Fundus camera: zeiss
Shooting center: fovea
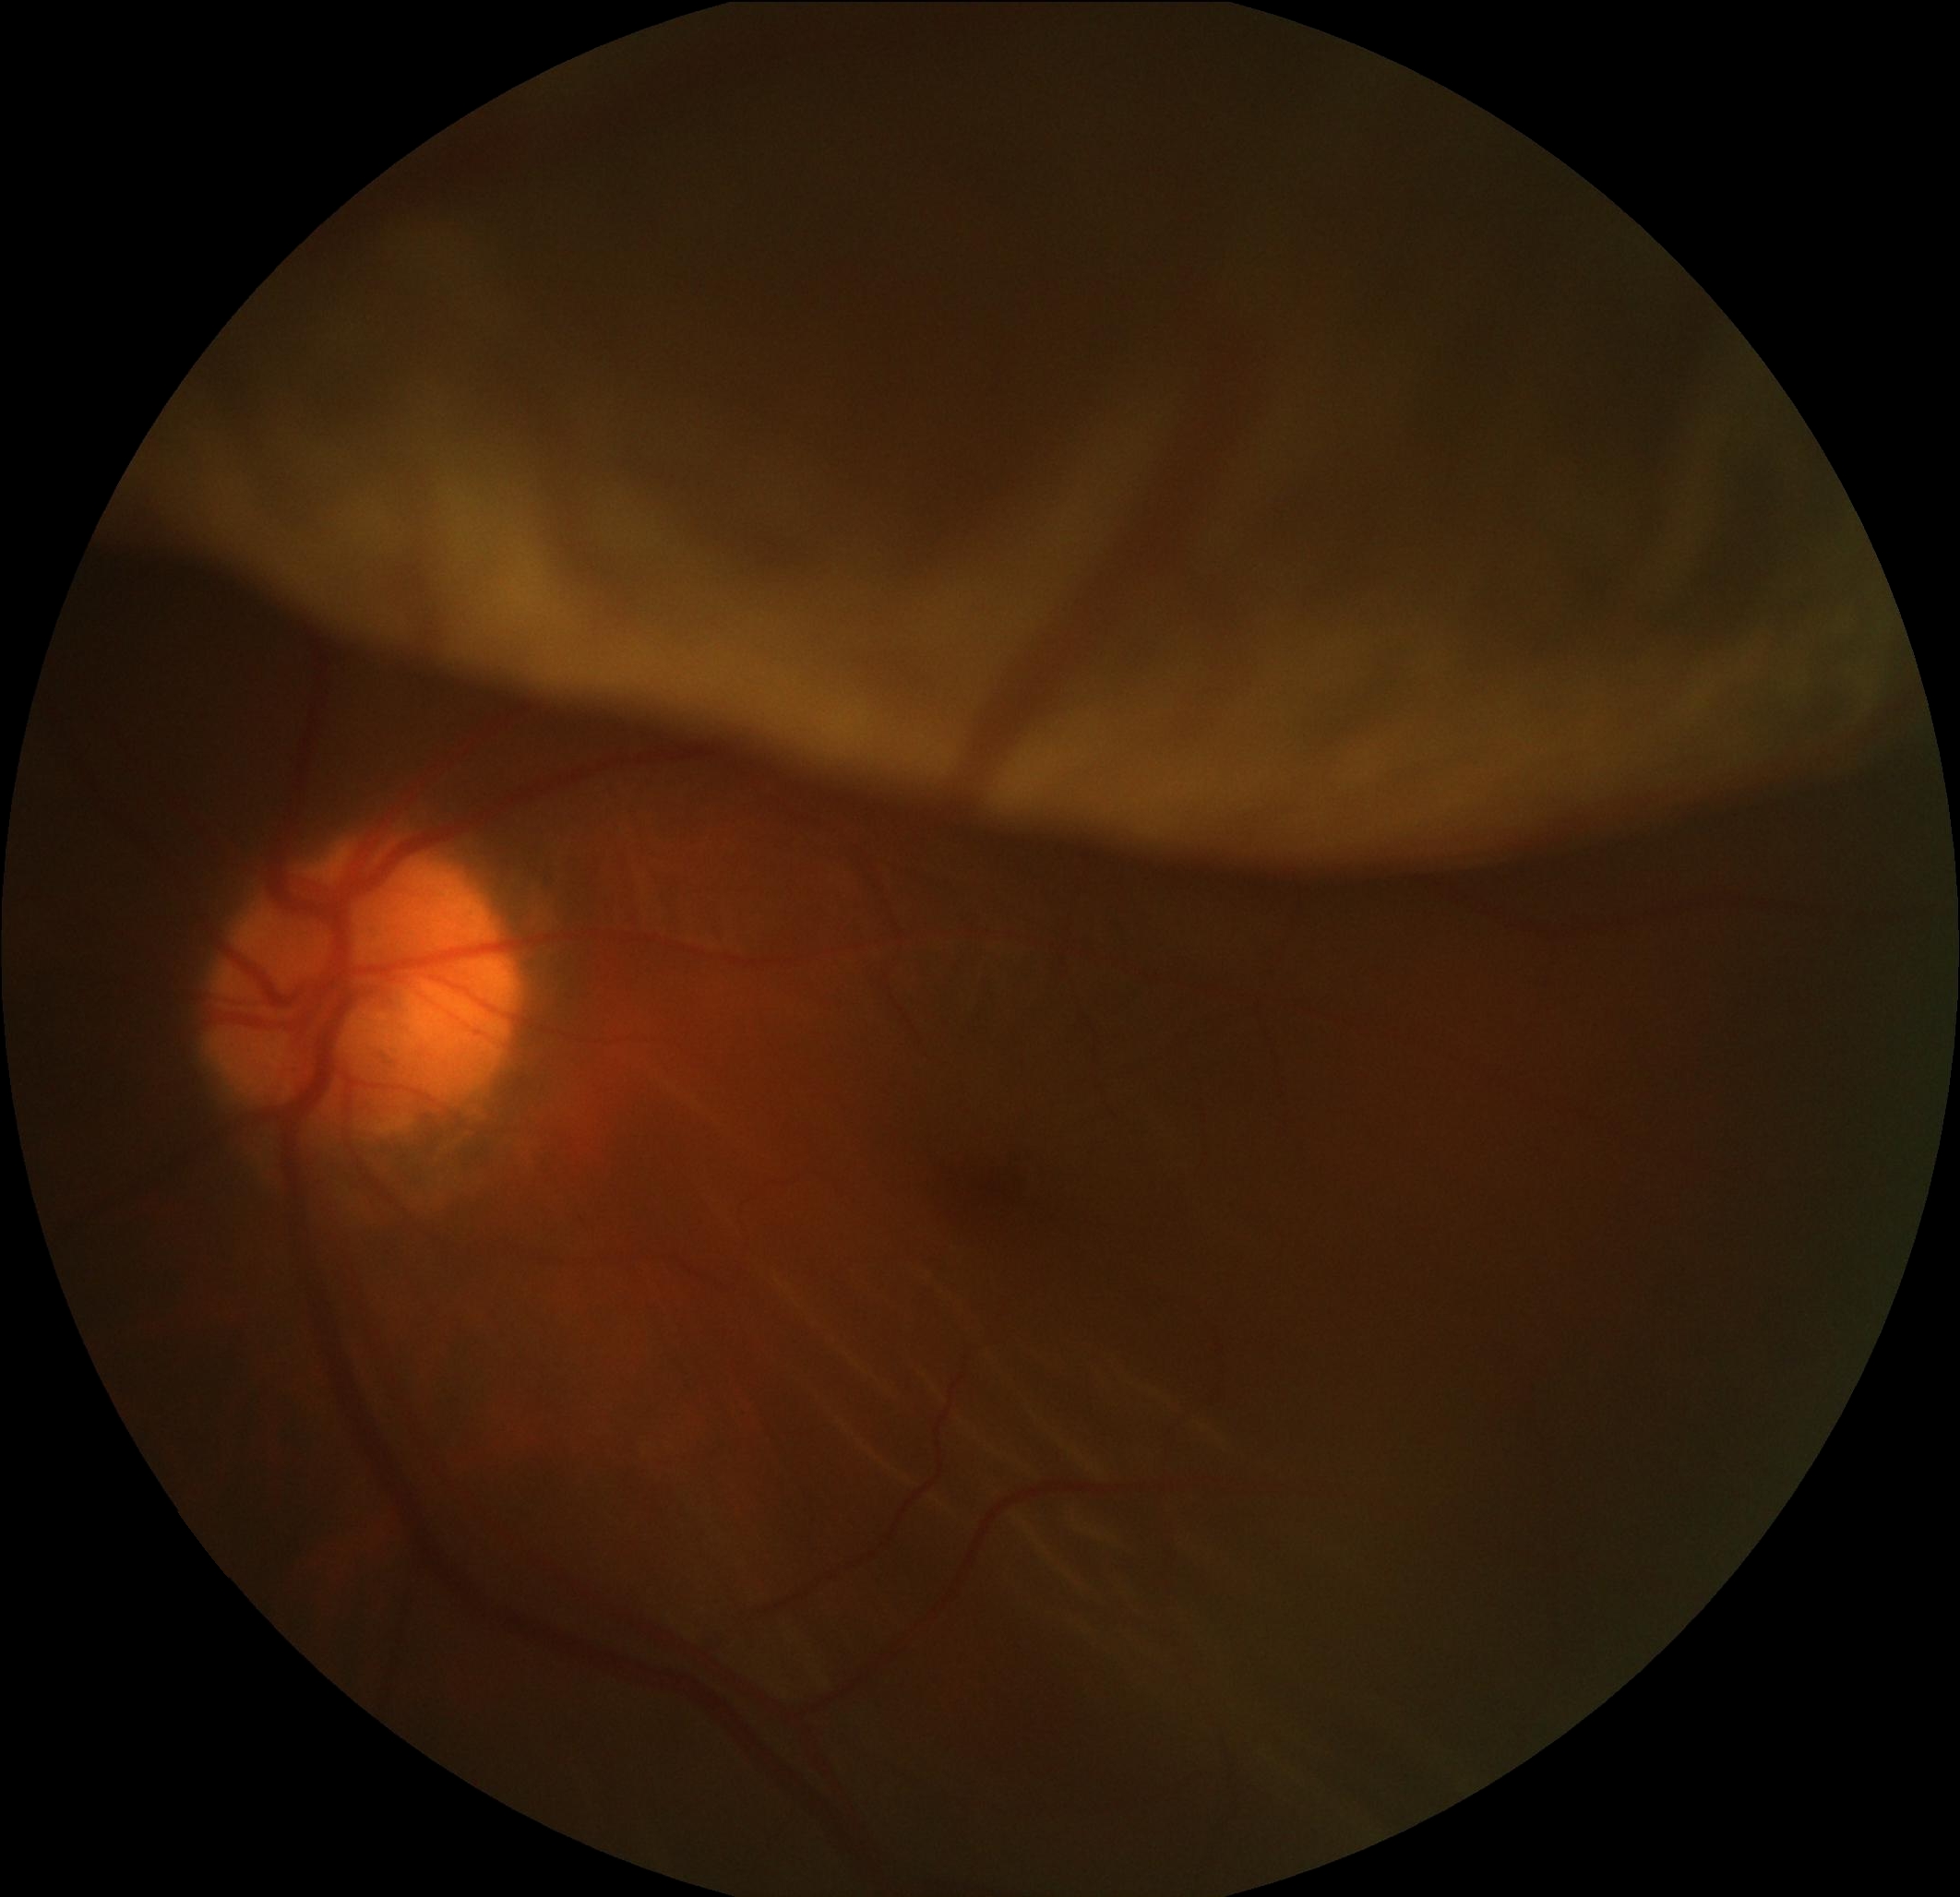
Pathologic myopia: yes
Patchy retinal atrophy: present
Retinal detachment: present